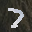
Label: 7